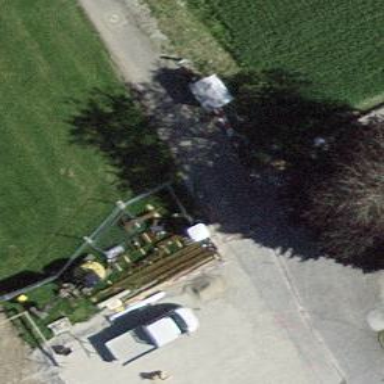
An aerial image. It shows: Lift gate barrier.